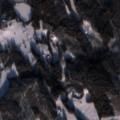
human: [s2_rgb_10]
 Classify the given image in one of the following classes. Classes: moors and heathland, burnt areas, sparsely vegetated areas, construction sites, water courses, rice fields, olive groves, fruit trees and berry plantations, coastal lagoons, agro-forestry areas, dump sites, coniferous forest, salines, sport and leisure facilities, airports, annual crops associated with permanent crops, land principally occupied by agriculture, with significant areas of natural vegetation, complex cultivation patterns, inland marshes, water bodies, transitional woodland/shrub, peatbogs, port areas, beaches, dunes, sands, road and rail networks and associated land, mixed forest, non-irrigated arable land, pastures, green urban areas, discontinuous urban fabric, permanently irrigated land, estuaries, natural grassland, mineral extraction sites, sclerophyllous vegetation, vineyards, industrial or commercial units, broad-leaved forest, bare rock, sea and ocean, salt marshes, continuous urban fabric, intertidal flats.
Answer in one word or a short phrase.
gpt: non-irrigated arable land, land principally occupied by agriculture, with significant areas of natural vegetation, coniferous forest, mixed forest, transitional woodland/shrub